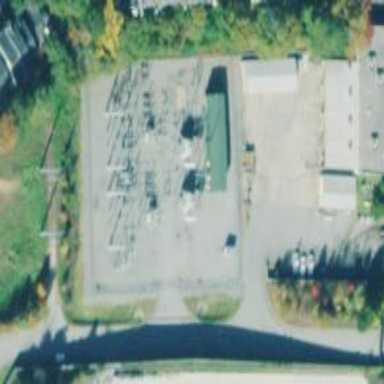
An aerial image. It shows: Switch for power supply.